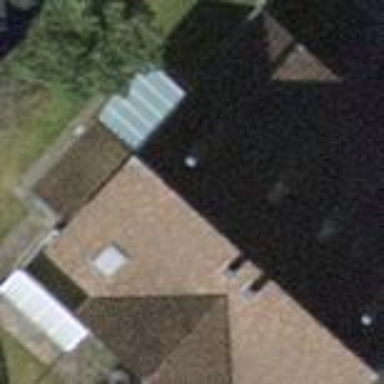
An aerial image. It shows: Terrace building.